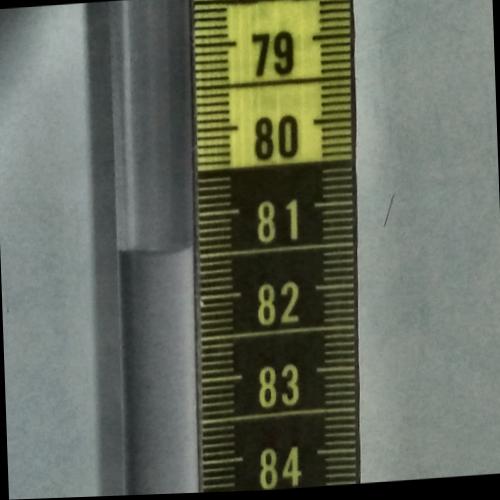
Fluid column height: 81.4 cm